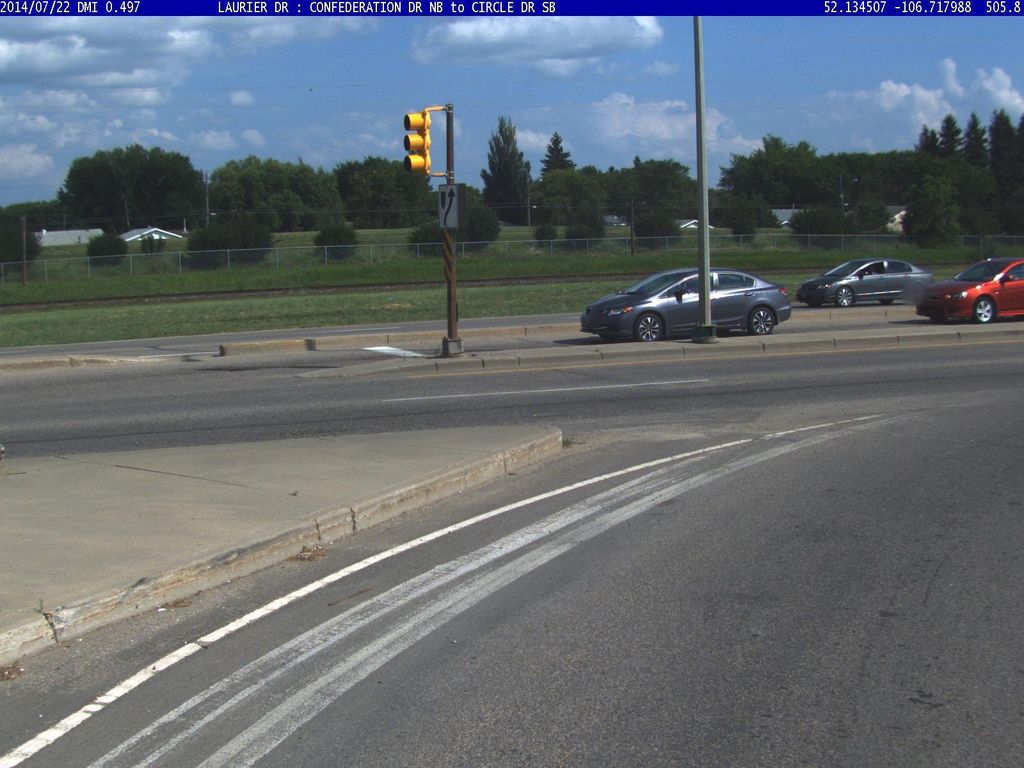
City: saskatoon